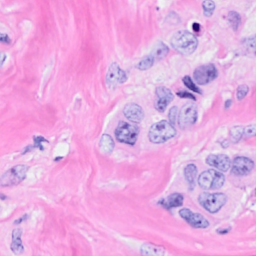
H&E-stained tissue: Breast